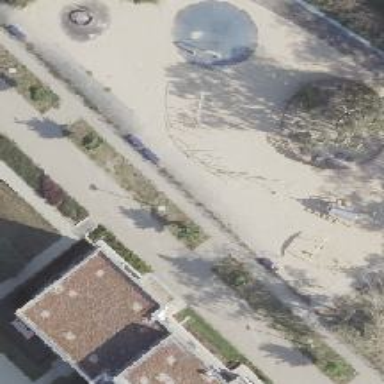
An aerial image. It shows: Playground featuring climbing frame.